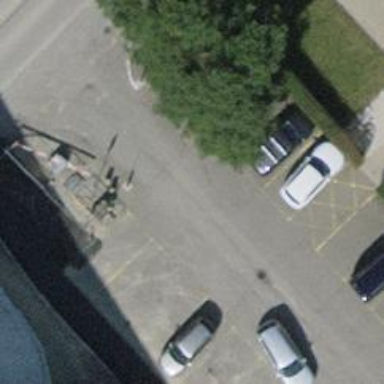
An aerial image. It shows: Lift gate barrier.